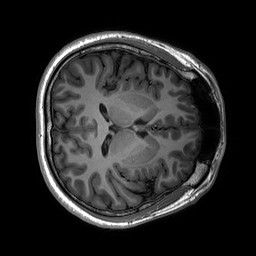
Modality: T1w
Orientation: axial
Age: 22
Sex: male
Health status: healthy
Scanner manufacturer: siemens
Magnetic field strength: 3 T
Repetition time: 2.3 s
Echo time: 0.00236 s